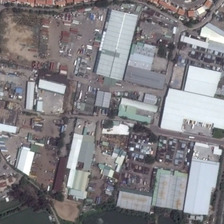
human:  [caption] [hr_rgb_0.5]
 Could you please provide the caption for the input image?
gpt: many buildings with white or light color roof in it .

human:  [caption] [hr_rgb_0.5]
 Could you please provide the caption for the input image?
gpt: many light red shed on the road while besides the industrial area .

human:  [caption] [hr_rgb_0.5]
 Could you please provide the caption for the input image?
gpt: many short shed besides the buildings in the industrial area .

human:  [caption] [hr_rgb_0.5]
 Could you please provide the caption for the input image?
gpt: three little lake with black water besides the building area .

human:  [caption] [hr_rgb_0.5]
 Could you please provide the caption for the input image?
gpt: many buildings and some green trees are in an industrial area .